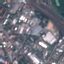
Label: Industrial